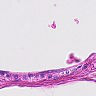
Metastatic tissue present: no